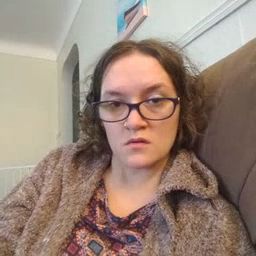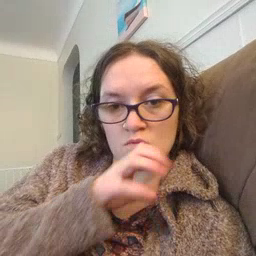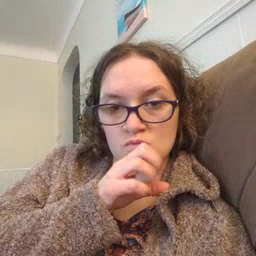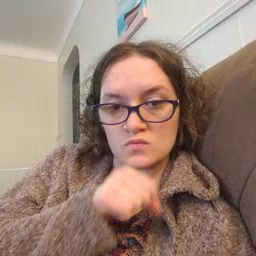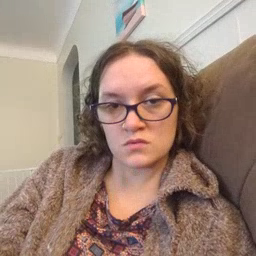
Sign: orange